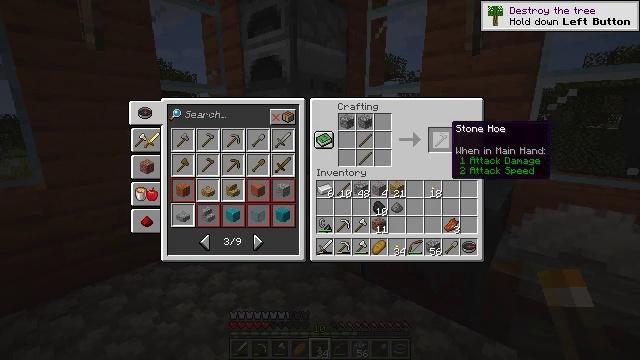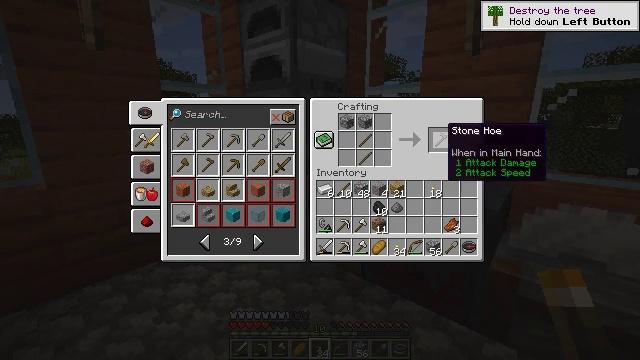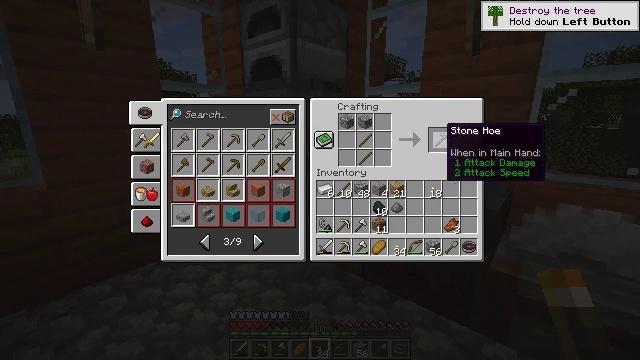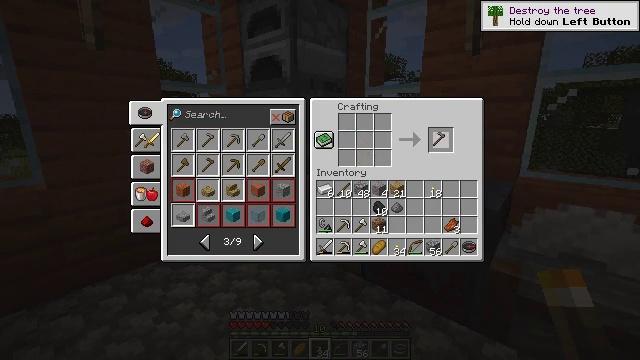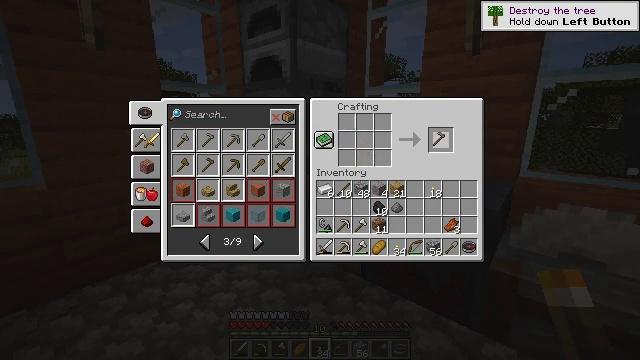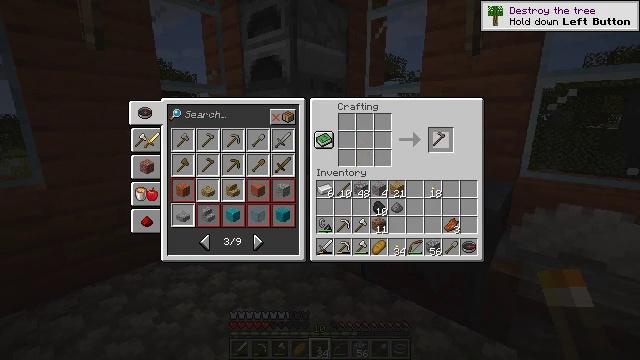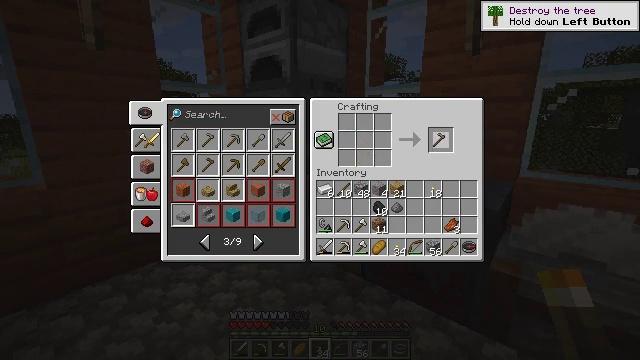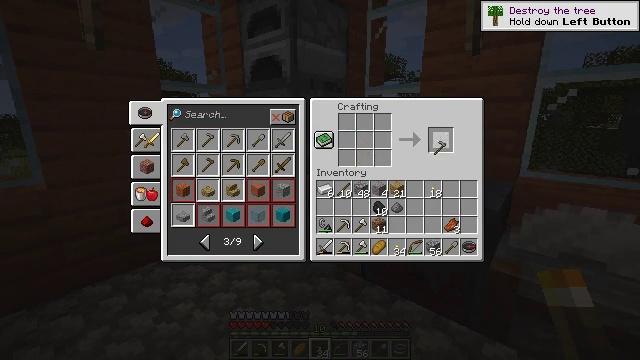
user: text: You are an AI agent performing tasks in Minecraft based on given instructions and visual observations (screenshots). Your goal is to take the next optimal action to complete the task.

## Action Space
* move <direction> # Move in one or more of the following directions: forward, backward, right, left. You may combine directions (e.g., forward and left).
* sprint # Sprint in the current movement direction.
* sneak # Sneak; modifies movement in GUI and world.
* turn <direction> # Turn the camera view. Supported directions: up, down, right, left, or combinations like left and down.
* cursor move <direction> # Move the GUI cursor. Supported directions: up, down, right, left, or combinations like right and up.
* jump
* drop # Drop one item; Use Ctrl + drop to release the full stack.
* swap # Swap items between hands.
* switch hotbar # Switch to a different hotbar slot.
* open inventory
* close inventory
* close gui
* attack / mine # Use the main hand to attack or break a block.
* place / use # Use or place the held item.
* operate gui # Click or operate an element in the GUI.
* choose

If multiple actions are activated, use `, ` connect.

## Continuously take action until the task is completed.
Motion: motion action
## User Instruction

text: Make a stone hoe in the crafting grid with cobblestone and sticks.
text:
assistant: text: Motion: no_op
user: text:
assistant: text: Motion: no_op
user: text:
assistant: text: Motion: attack / mine
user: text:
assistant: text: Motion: attack / mine
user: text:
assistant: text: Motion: attack / mine
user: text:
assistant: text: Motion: attack / mine
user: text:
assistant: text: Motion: turn down
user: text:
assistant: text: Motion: no_op